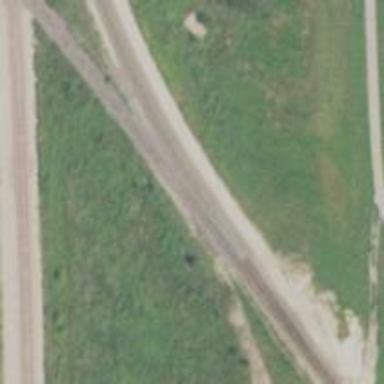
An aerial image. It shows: Abandoned railway.